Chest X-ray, PA view. Patient: 47 years old, sex F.
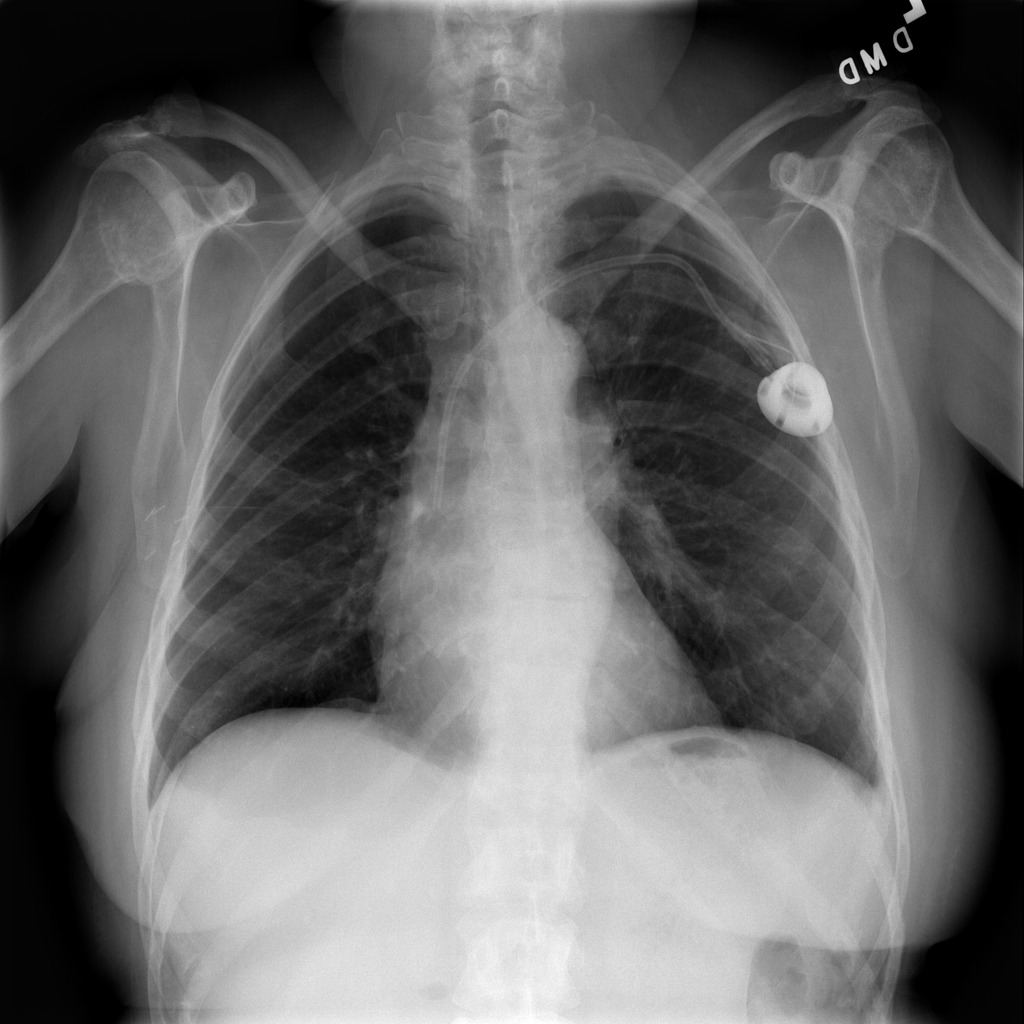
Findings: No Finding